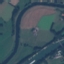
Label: River